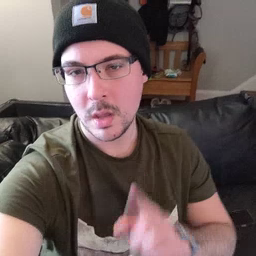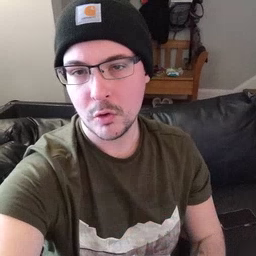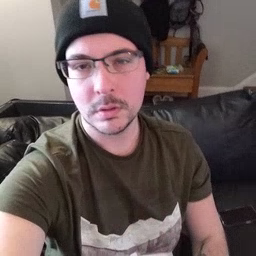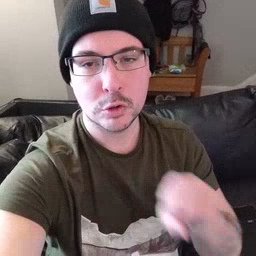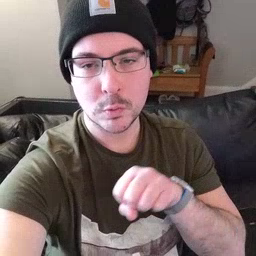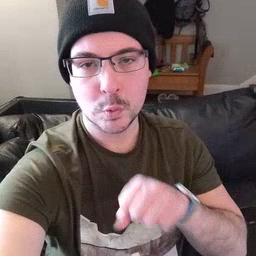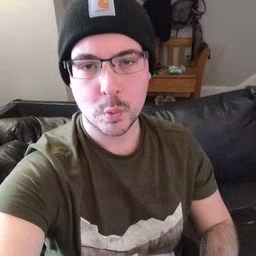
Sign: shoe